Question: How to get: The top 20 universities in terms of the total amount of awards they received?

I've tried and it only gives me 1 record??
'''
SELECT sum(amount), org
FROM iis
ORDER BY award
LIMIT 0, 20;
'''
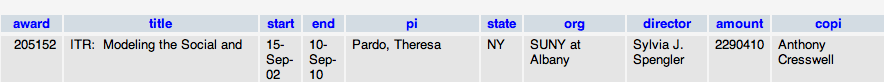
Answer: Your issue is that you're asking for the sum of ALL universities. You need to use a 'GROUP BY' clause to specify that you want it per university:
'''
SELECT SUM(amount), org
FROM iis
GROUP BY org
ORDER BY SUM(amount) DESC
LIMIT 0, 20;
'''